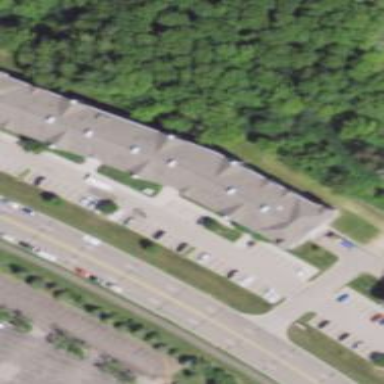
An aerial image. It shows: Apartment building with hipped roof.